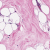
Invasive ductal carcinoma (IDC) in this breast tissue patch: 0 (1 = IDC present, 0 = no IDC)